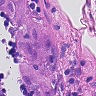
Metastatic tissue present: yes